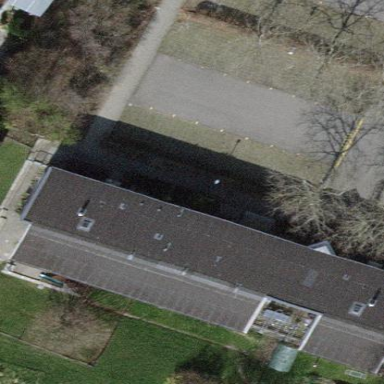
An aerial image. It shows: University building.